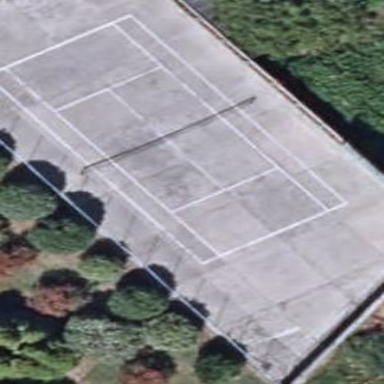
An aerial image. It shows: Tennis court on the leisure land pitch.